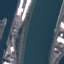
Land use / land cover class: River